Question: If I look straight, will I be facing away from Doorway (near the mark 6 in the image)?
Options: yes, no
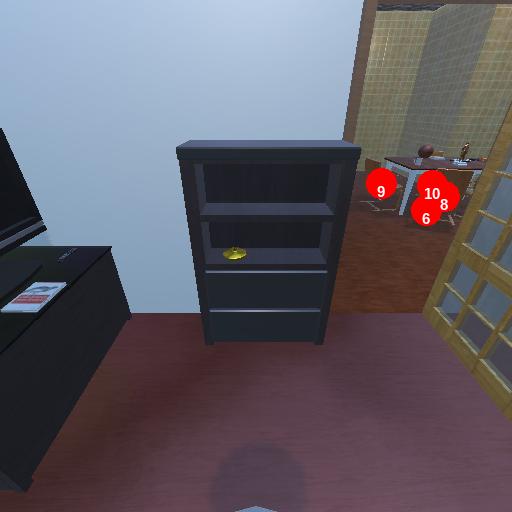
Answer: yes